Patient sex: F
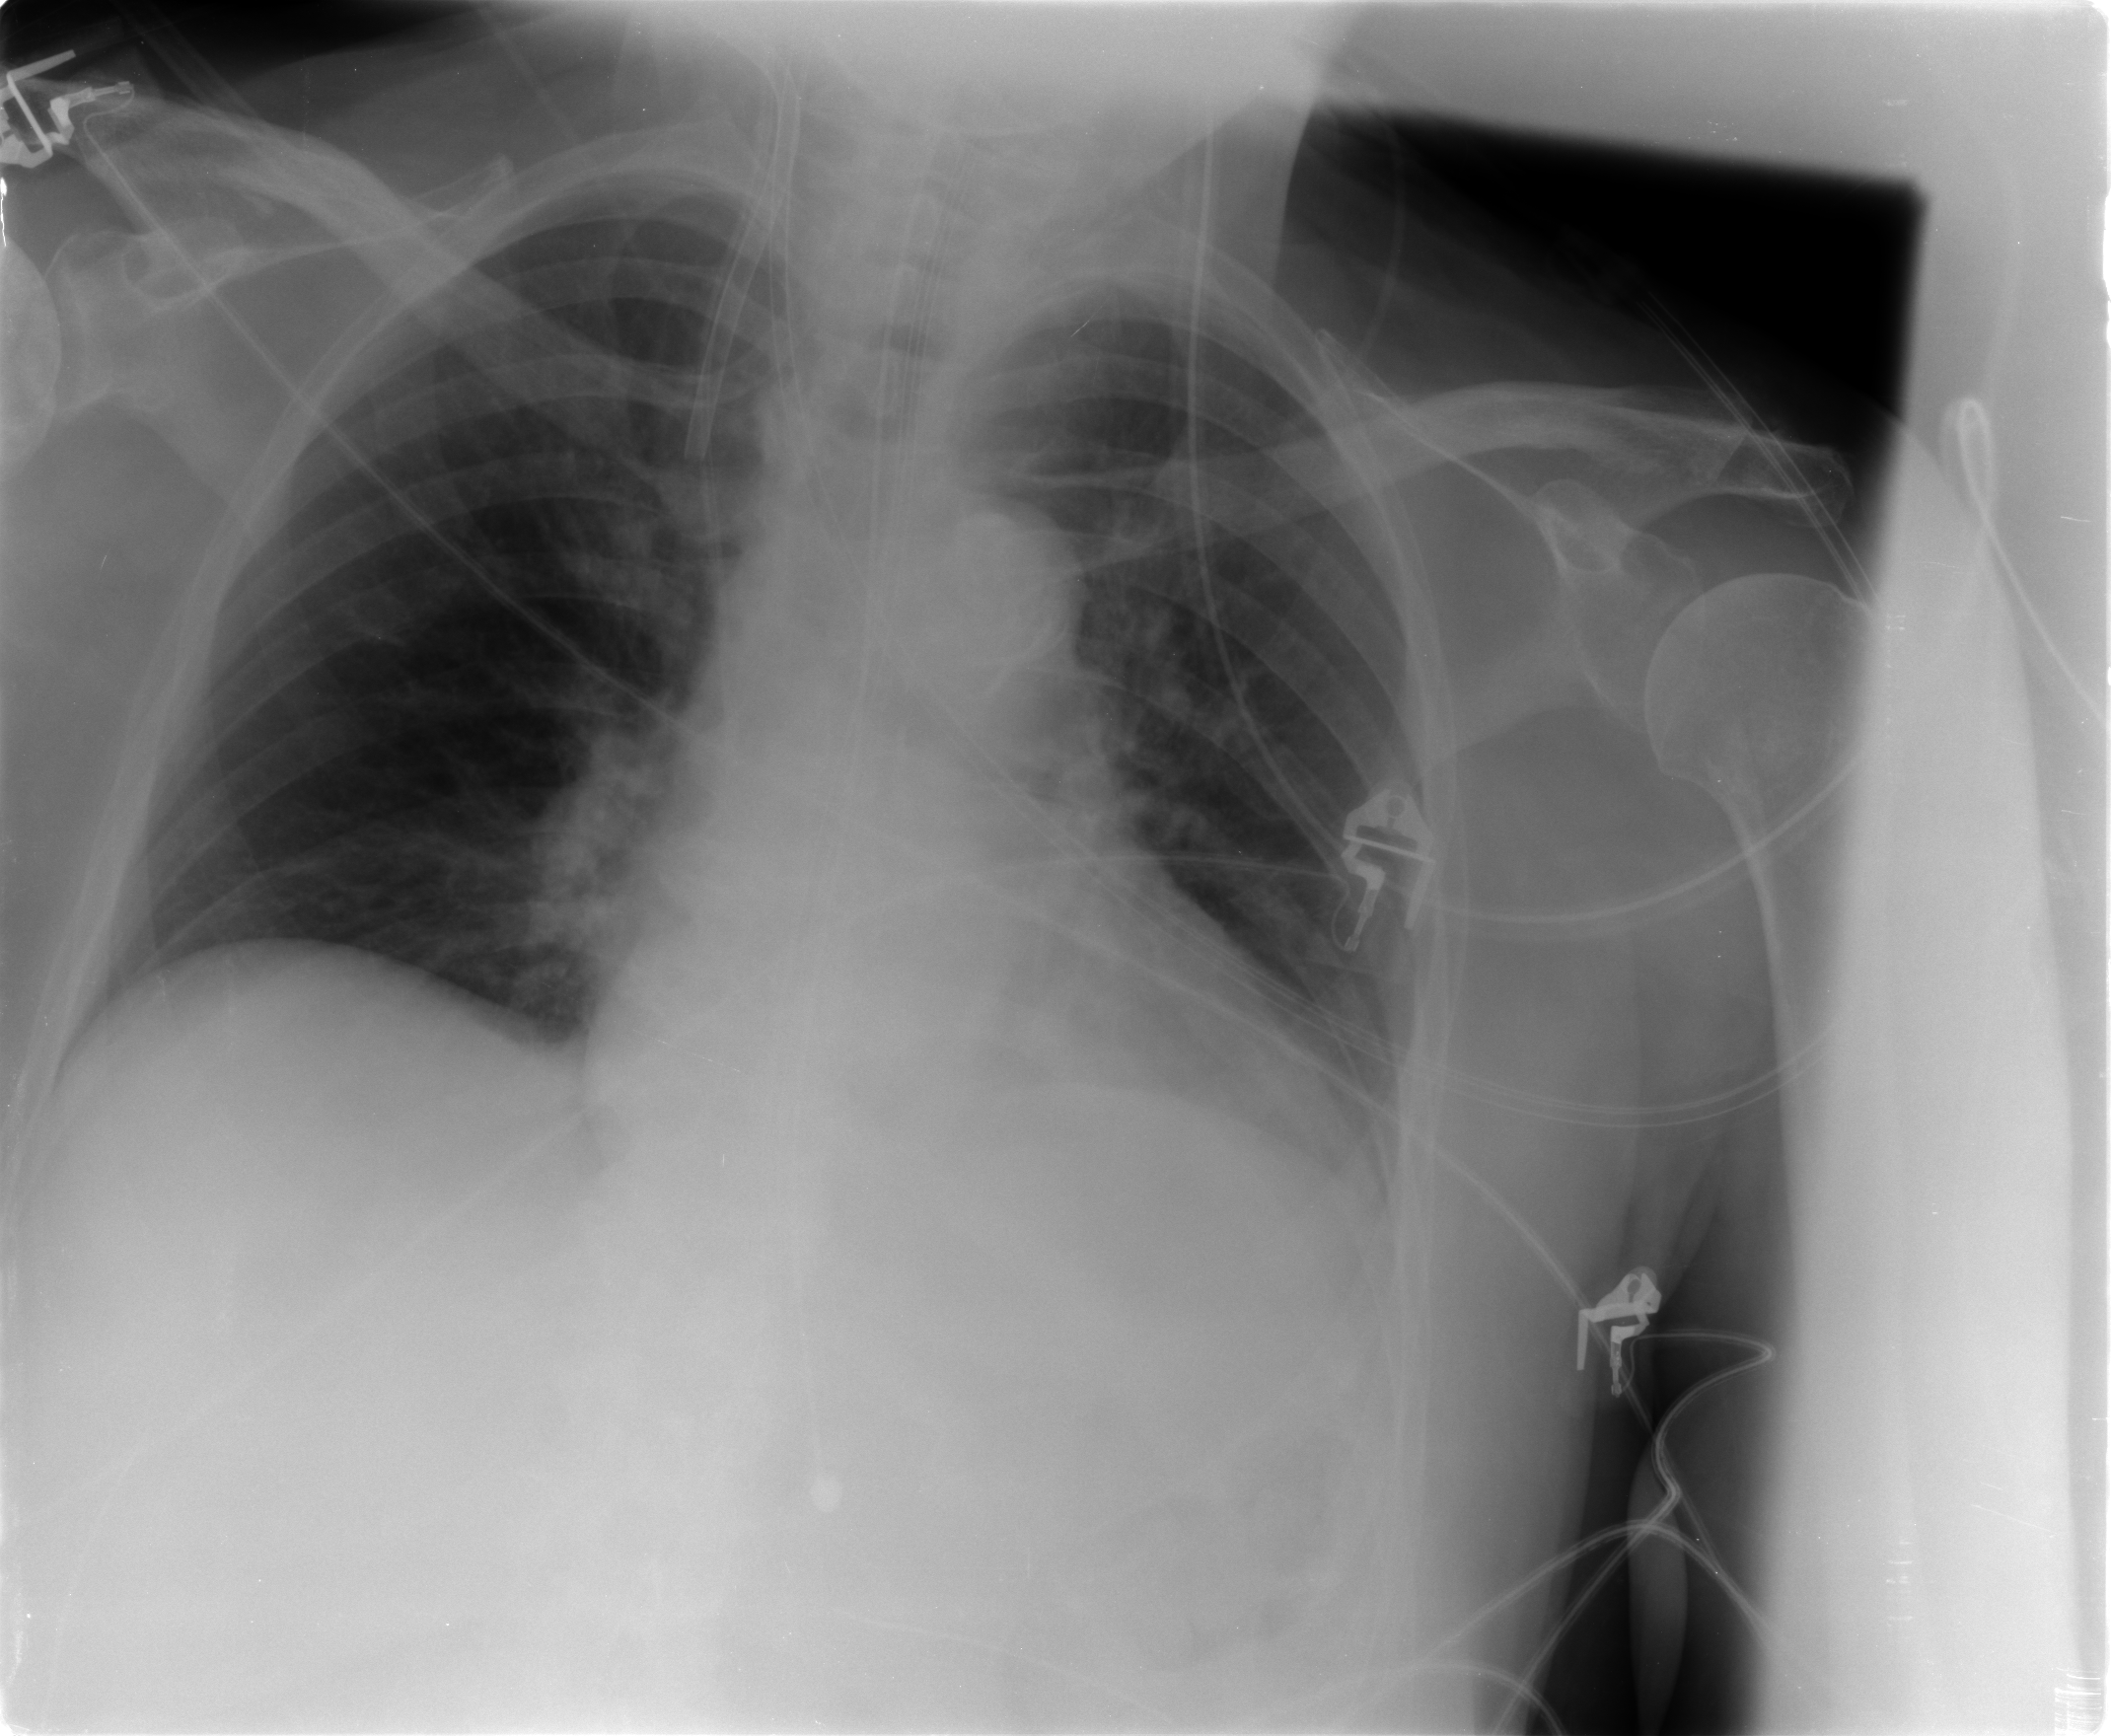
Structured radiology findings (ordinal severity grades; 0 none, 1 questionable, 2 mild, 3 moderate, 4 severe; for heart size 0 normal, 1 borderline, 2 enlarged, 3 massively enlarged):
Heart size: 1
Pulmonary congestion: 1
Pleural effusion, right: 0
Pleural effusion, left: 0
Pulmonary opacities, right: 0
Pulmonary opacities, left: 0
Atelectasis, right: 0
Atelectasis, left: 0